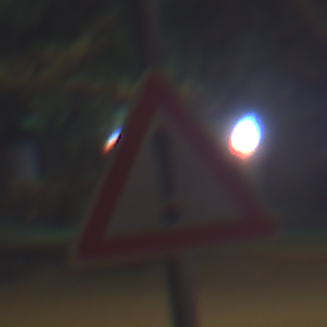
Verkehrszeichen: Gefahrenstelle
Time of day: Night
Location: Outdoor (Suburban)
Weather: PartlyCloudy
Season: NotSpecified
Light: Artificial